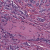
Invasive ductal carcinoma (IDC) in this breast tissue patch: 1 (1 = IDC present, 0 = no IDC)